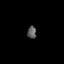
Tissue: lung
Cell type: Others
Senescence score: 0.228
Nuclear area (px): 108
Mean DAPI intensity: 91.231